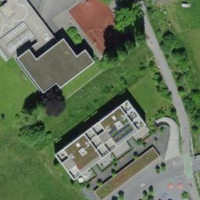
EUNIS habitat code: 52
Species observed at this site:
Prunus padus